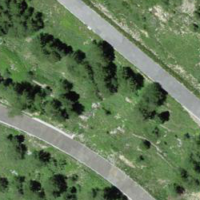
EUNIS habitat code: 31
Species observed at this site:
Chamaenerion angustifolium
Juniperus communis